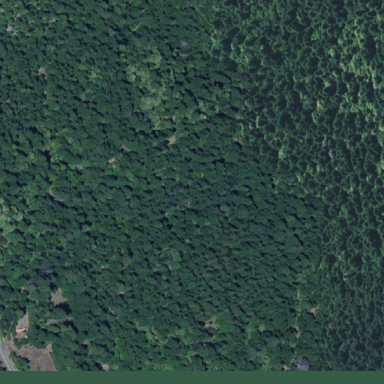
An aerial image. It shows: Forest area.